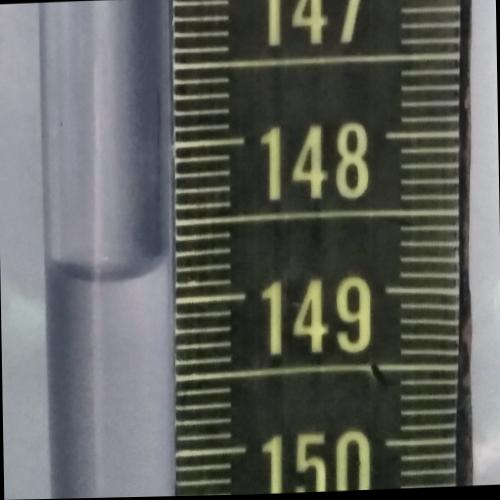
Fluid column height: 148.8 cm